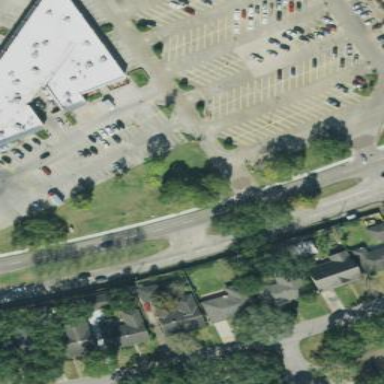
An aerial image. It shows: Street side parking area.